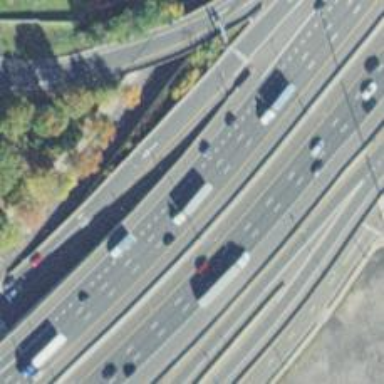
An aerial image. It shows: Motorway junction.